Question: <URL>
After solving Part 1 for Global Checkbox for All Check/Uncheck. I have couple other issues to solve.
1. If I unchecked any of the items from list. Automatically Global (Check all) should be unchecked.

1. If I checked all of items individually. Automatically Global (Check all) should be checked. like this.
## Code
'''
<fieldset>
<!-- these will be affected by check all -->
<div><input type="checkbox" ID="checkall1"> Check all</div>
<div><input type="checkbox"> Checkbox</div>
<div><input type="checkbox"> Checkbox</div>
<div><input type="checkbox"> Checkbox</div>
</fieldset>
<fieldset>
<!-- these won't be affected by check all; different field set -->
<div><input type="checkbox" ID="checkall2"> Check all</div>
<div><input type="checkbox"> Checkbox</div>
<div><input type="checkbox"> Checkbox</div>
<div><input type="checkbox"> Checkbox</div>
</fieldset>
'''
JS
'''
$('[id^=checkall]').click(function(){
$(this).closest('fieldset').find('input').not(this).prop('checked',this.checked);
});
'''
## JSFiddle
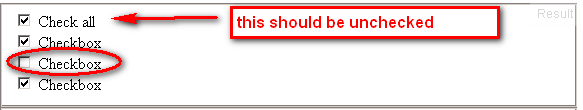
Answer: Register a callback which will check whether all the checkboxes in the current group is checked or not
'''
$('input[id^=checkall]').click(function(){
$(this).closest('fieldset').find('input').not(this).prop('checked',this.checked);
});
$(':checkbox').not('[id^=checkall]').click(function(){
var all = $(this).closest('fieldset').find('[id^=checkall]');
var chks = $(this).closest('fieldset').find('input').not(all);
all.prop('checked', chks.length == chks.filter(':checked').length);
})
'''
Demo: <URL>